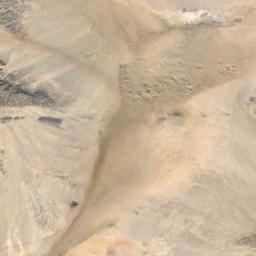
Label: desert